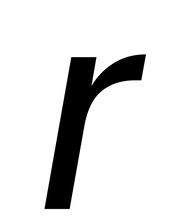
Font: Poppins-Italic